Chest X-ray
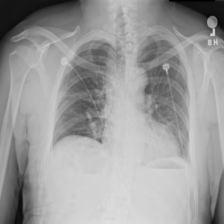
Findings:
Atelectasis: positive
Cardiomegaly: negative
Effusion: positive
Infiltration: negative
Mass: negative
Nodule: negative
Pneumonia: negative
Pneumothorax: negative
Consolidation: negative
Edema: negative
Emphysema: positive
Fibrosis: negative
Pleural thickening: negative
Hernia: negative